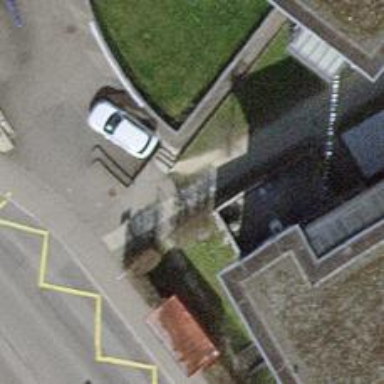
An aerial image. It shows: Cycle barrier.